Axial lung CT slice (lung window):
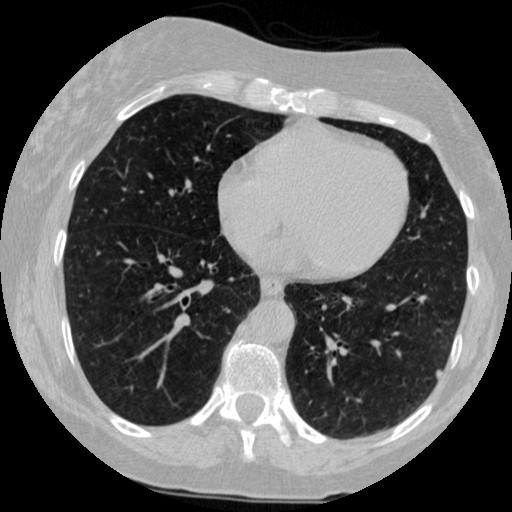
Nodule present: yes
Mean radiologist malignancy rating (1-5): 2.333